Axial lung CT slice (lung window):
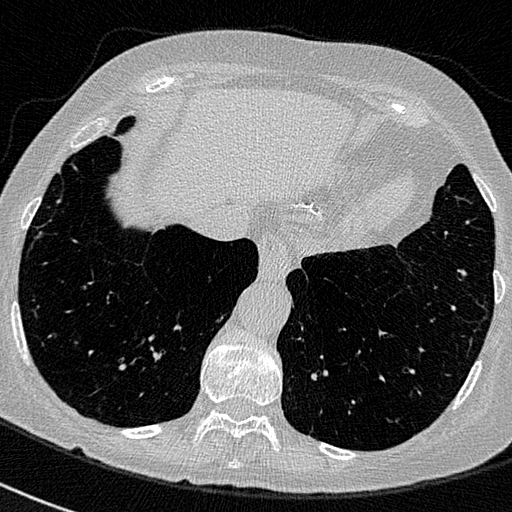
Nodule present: no